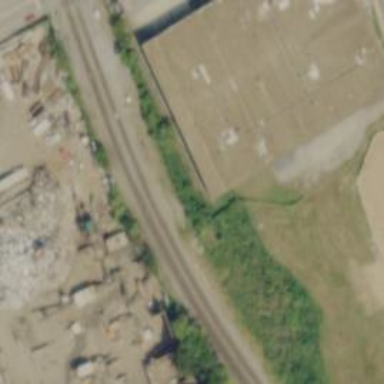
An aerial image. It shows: Railway track.